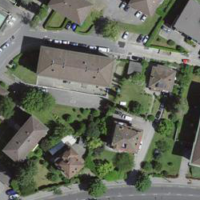
EUNIS habitat code: 54
Species observed at this site:
Cichorium intybus
Primula vulgaris